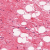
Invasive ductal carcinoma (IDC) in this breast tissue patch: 0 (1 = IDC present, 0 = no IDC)